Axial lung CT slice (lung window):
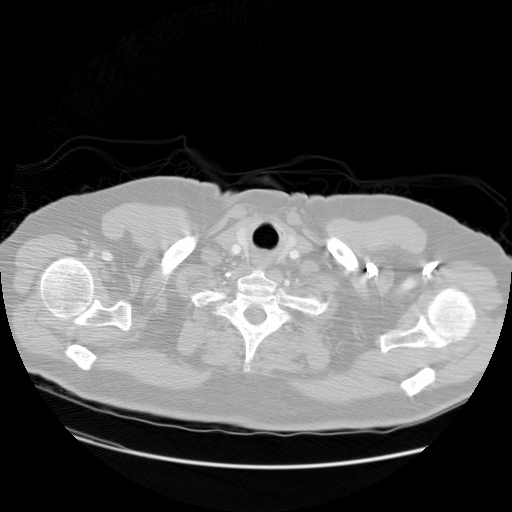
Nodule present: no